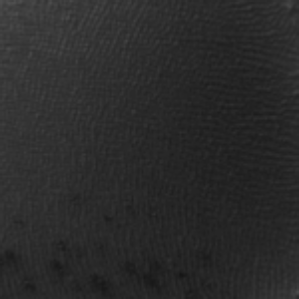
Label: frost